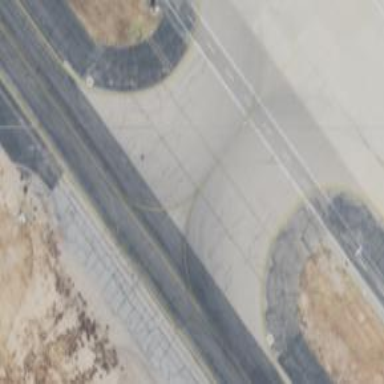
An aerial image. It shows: Image of taxiway at airport.